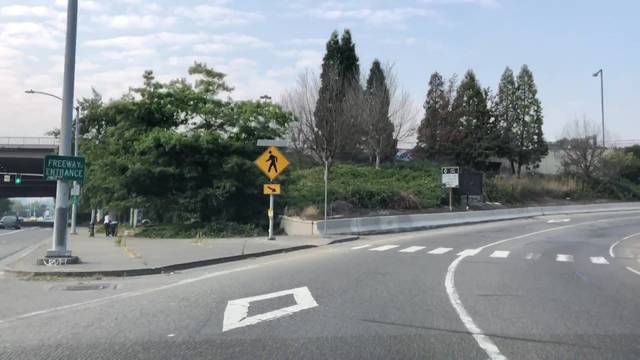
Region: United States
Coordinates: 47.589, -122.306